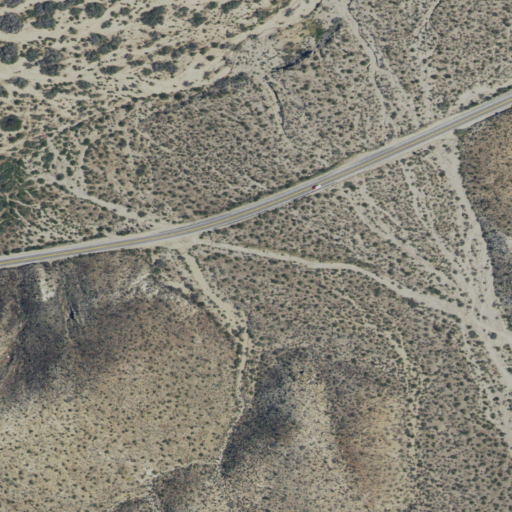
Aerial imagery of valley in California named Lizard Canyon containing shrub, low intensity development, barren land, open development, and medium intensity development